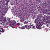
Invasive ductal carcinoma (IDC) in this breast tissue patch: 1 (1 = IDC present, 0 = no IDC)